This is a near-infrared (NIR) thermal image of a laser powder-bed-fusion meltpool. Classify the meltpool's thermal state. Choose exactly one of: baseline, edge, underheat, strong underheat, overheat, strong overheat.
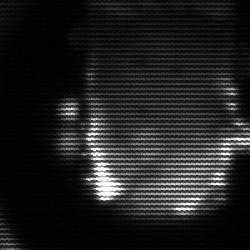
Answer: baseline